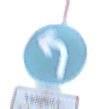
Verkehrszeichen: VorgeschriebeneFahrtrichtungLinks
Zusatzzeichen unten: BesondereFahrzeugeUndTransportgueter6
Umgebung: Outdoor, Nature
Tageszeit: SunriseSunset
Wetter: PartlyCloudy
Licht: Natural
Jahreszeit: NotSpecified
Kontrast: LowContrast